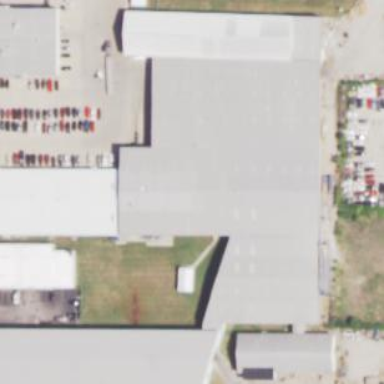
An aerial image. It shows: Commercial building.